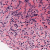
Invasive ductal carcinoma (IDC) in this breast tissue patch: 1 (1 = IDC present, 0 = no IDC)